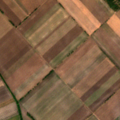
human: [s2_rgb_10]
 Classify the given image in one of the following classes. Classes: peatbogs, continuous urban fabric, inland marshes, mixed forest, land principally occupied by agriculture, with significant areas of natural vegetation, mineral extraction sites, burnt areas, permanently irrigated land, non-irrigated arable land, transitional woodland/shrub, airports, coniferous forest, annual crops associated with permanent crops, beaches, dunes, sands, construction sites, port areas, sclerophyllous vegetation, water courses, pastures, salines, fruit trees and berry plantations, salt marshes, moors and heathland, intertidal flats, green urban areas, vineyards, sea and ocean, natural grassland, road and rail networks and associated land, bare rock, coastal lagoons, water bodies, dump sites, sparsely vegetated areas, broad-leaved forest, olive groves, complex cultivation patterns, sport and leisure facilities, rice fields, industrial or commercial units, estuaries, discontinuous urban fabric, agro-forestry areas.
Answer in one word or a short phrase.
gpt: non-irrigated arable land